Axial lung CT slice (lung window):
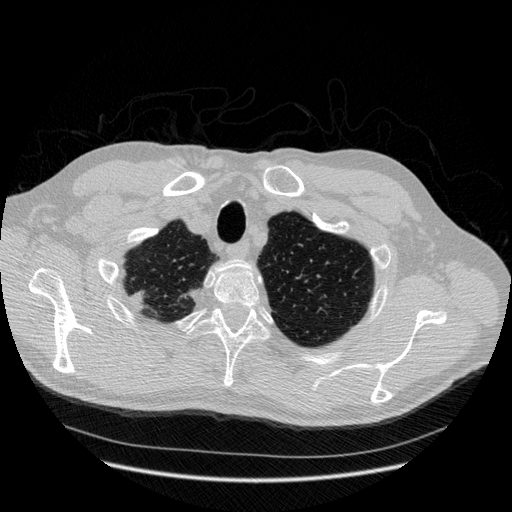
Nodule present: no